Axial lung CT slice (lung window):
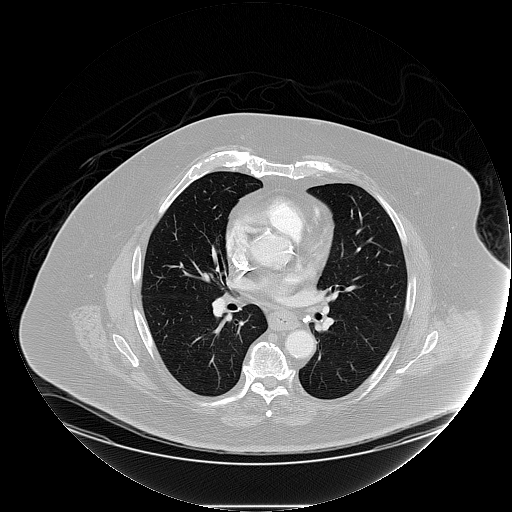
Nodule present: no